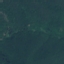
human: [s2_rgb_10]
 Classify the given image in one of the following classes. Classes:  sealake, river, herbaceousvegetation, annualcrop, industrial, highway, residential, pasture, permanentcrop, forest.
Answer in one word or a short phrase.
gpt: Forest